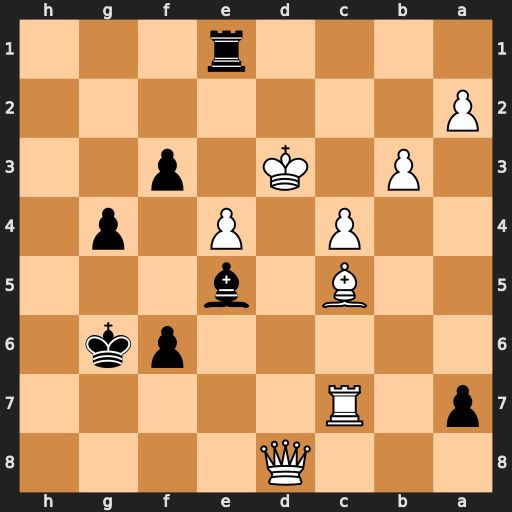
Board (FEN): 3Q4/p1R5/5pk1/2B1b3/2P1P1p1/1P1K1p2/P7/4r3
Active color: b
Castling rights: -
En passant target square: -
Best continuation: Rd1+ Ke3 Rxd8